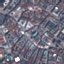
Land use / land cover: Residential